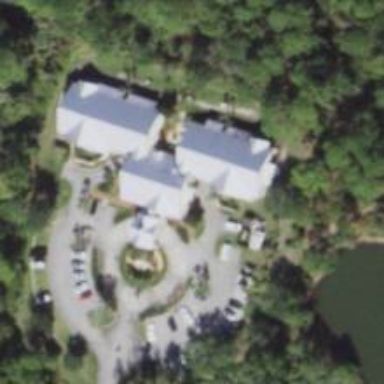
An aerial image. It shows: Hospice facility providing healthcare services.